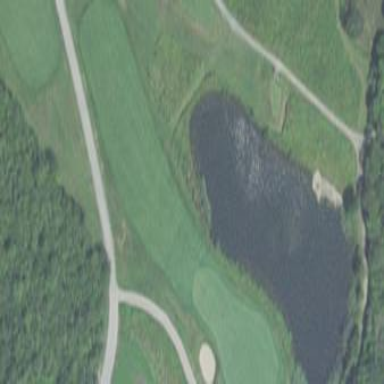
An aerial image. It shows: Tidal water feature classified as water hazard in golf course.